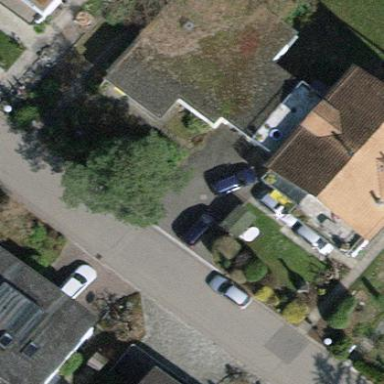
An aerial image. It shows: Detached building.